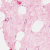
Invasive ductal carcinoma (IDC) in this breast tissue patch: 0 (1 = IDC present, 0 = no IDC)